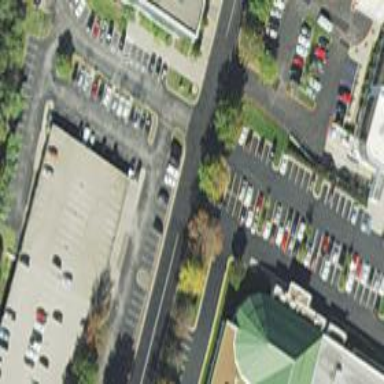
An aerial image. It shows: Paved parking area.